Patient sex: M
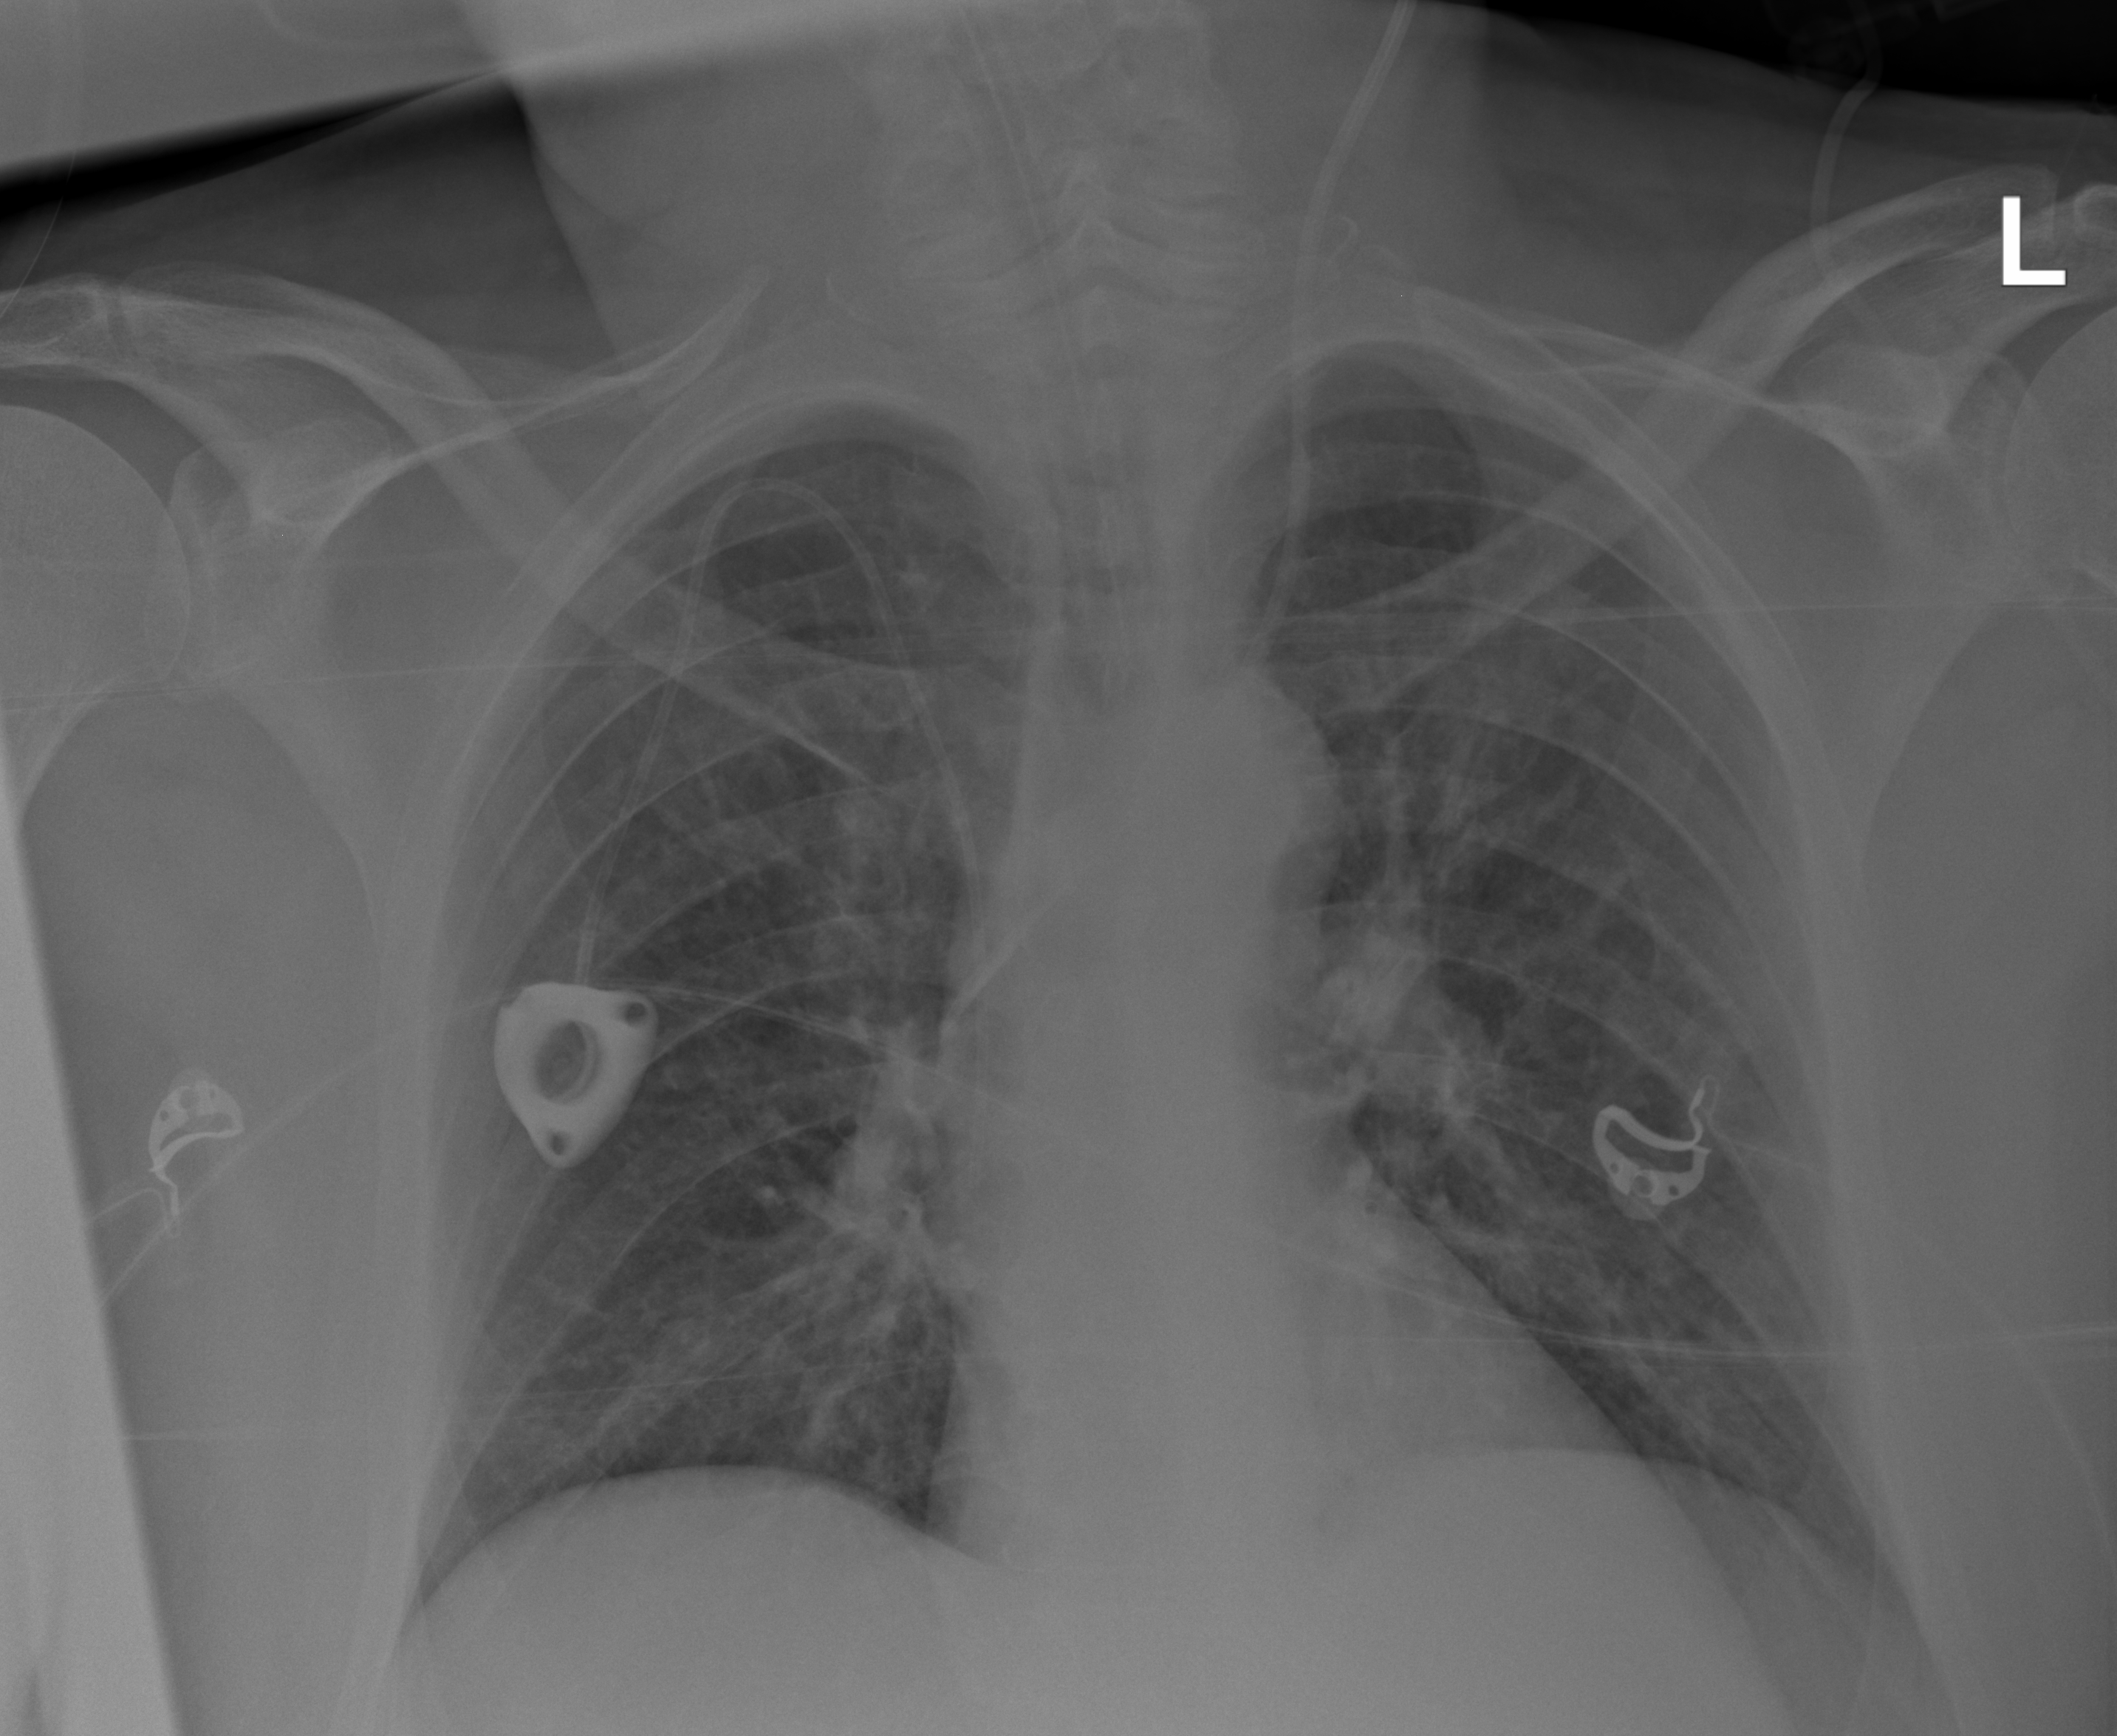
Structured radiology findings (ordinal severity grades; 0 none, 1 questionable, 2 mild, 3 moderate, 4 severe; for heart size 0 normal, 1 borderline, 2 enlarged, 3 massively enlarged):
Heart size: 0
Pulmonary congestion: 2
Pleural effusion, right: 0
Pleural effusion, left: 0
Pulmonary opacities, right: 0
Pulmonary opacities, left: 0
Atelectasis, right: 0
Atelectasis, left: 0